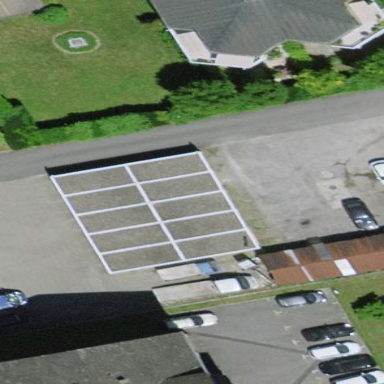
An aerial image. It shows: Group of garages.